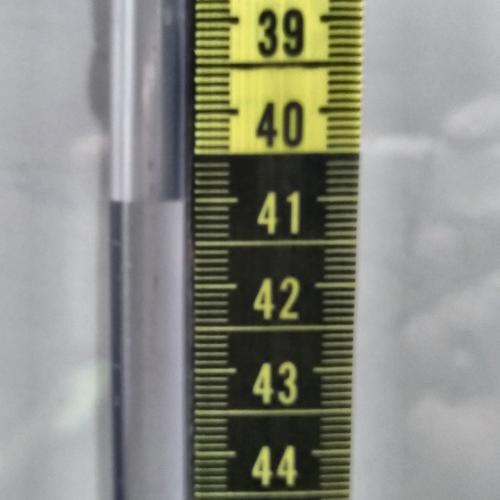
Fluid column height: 41.0 cm